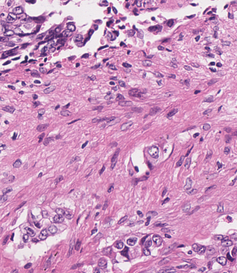
Tumor epithelial tissue: yes
Tumor-associated stroma tissue: yes
Normal tissue: no